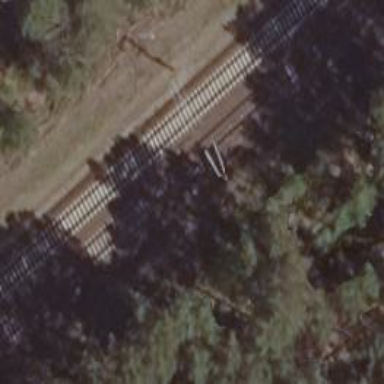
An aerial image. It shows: Milestone along the railway track with catenary mast.